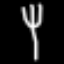
Label: fork